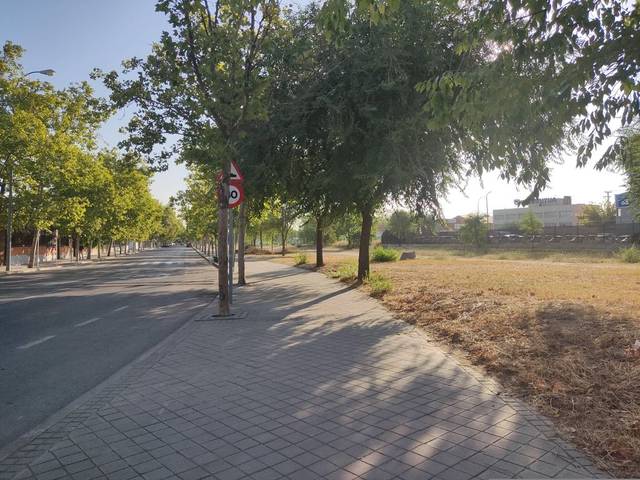
Region: Spain
Coordinates: 40.326, -3.753